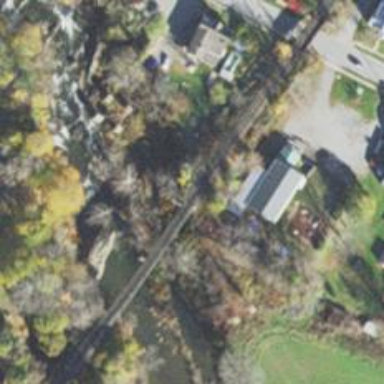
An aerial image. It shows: Railway bridge.